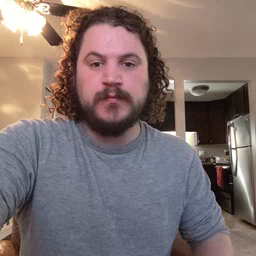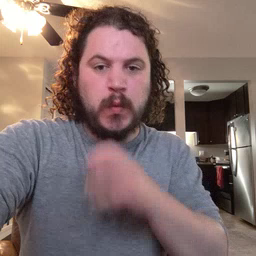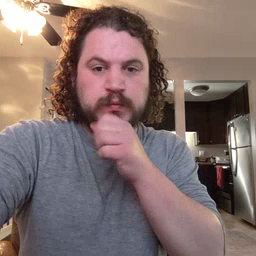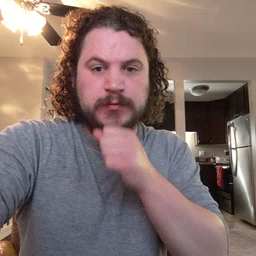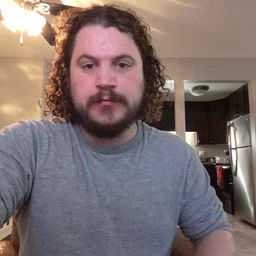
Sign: orange